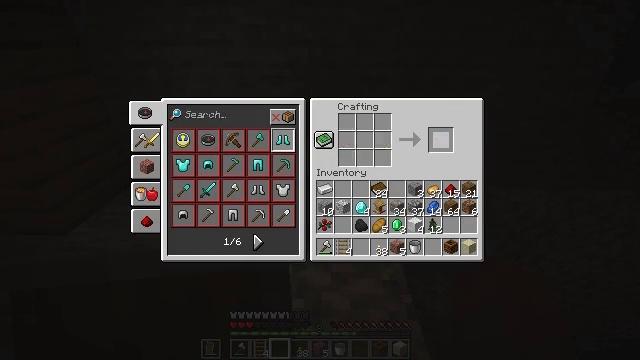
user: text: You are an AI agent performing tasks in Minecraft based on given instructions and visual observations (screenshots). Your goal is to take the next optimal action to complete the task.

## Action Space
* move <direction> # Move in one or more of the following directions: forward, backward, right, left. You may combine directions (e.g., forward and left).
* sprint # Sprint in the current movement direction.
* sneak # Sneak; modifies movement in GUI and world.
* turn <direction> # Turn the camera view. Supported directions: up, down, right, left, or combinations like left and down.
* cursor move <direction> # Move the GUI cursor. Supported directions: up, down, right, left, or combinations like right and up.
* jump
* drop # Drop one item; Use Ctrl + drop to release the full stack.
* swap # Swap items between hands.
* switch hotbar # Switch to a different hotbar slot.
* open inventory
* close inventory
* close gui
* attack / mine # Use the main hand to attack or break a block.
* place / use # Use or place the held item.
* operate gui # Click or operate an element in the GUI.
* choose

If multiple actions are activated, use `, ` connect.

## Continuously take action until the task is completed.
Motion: motion action
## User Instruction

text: Use the crafting table to make bread from wheat.
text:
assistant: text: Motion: sneak